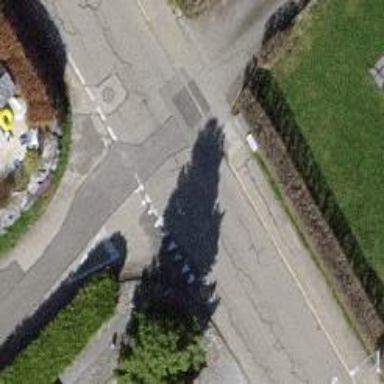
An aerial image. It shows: Residential road with lane markings.